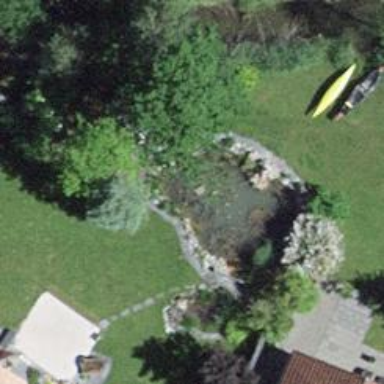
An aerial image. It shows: Peaceful pond surrounded by nature.